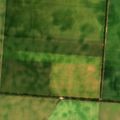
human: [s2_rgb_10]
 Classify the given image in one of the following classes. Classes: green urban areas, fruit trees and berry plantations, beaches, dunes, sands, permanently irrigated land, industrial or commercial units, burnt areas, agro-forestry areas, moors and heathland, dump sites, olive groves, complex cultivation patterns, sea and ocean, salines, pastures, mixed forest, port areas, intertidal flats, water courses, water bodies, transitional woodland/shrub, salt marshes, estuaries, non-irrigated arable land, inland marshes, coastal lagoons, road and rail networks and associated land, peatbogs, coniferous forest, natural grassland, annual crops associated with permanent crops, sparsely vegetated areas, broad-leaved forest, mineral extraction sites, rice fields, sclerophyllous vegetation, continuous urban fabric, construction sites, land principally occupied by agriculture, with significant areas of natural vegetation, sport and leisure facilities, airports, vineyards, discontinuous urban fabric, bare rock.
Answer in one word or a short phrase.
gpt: non-irrigated arable land